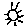
Label: sun